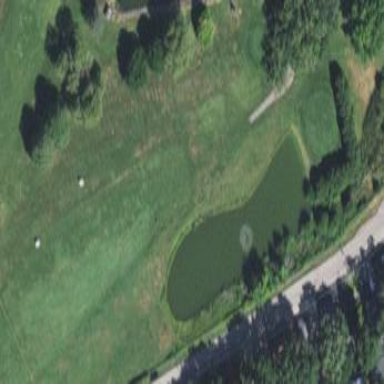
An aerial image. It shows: Water hazard on golf course.